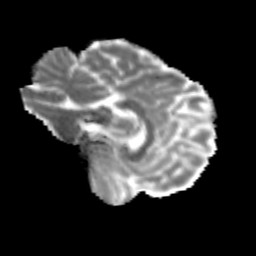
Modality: MD
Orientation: sagittal
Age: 24
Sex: male
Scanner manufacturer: siemens
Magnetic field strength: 3 T
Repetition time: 3.5 s
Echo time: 0.125 s